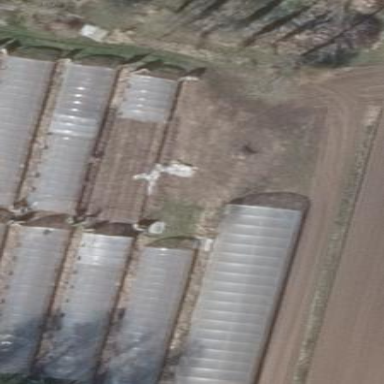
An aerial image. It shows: Greenhouse.